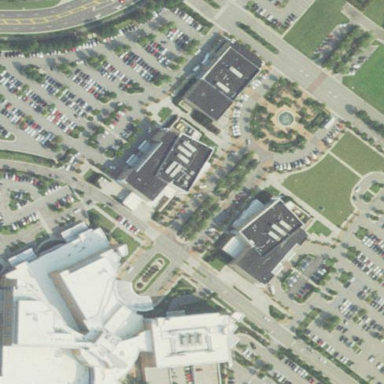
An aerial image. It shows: Healthcare facility identified as hospital.